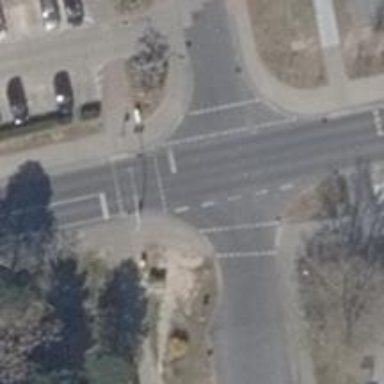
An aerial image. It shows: Crossing with traffic signals.